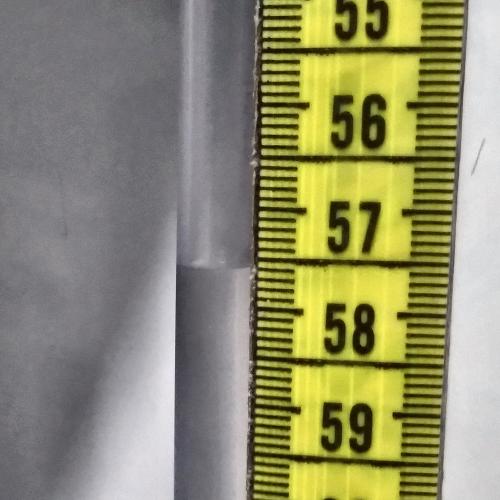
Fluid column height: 57.6 cm